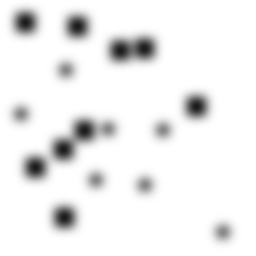
Squares: 9
Triangles: 0
Stars: 7
Total shapes: 16